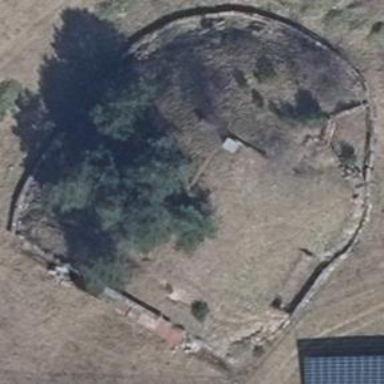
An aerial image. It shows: Bunker building.